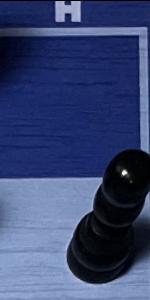
Label: Pawn_Black